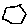
Label: hexagon